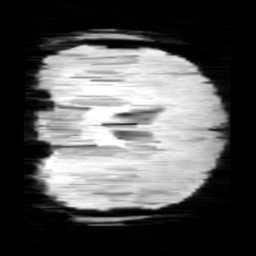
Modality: minIP
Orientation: coronal
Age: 12
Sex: male
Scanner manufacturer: siemens
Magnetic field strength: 3 T
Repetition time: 0.027 s
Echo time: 0.02 s